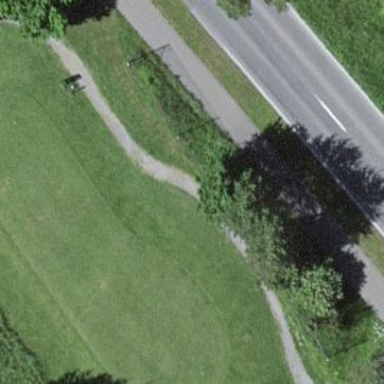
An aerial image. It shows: Golf tee.